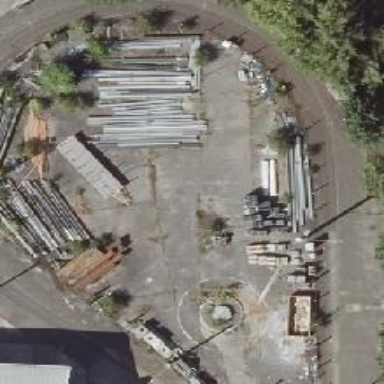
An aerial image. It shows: Industrial area surrounded by fence.